Aerial crown-view tile of a tropical tree (Barro Colorado Island, Panama), acquired 20240611:
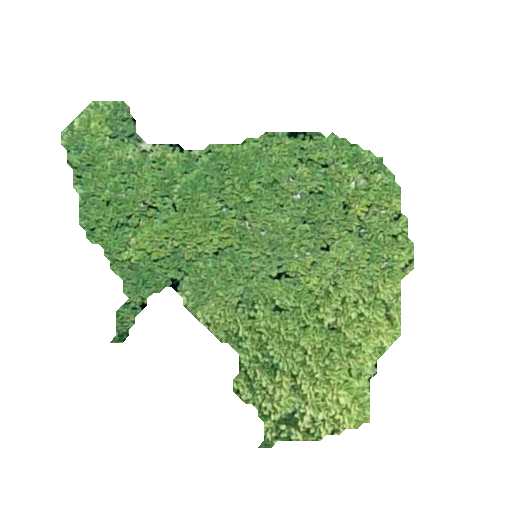
Species: Jacaranda copaia
GBIF accepted scientific name: Jacaranda copaia
Crown area: 112.645 m²